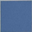
Piece: xx